Question: I want to design a window form as in the attached screen shot.
I want panels (left, right, center and bottom) like screen shot with options (close, and etc).

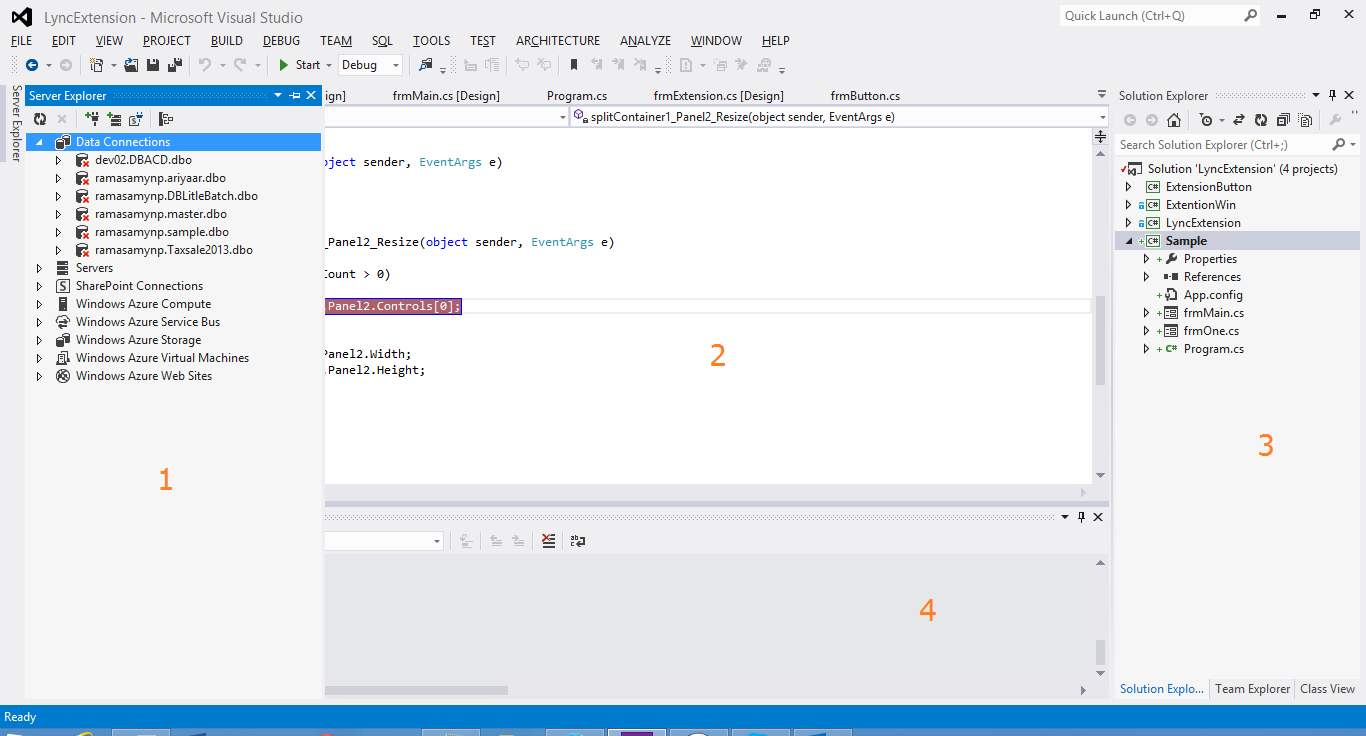
Answer: The sliding panels that VS uses are not standard .NET controls. You would have to either create your own or else use a third-party component, e.g.
<URL>